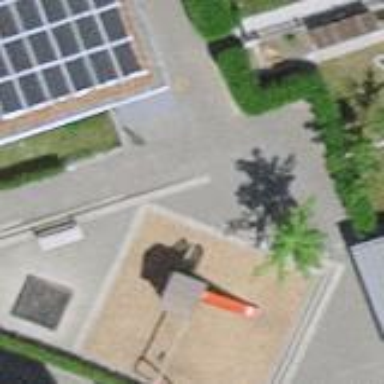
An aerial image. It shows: Playground area for leisure activities on the land.